Question: After scanning my document with #AzureFormRecognizer<URL> but couldn't understand those things. Please help me

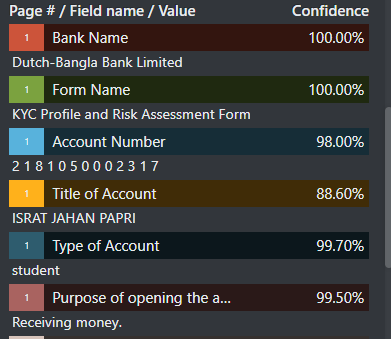
Answer: Form Recognizer output is a JSON output, you can use Logic App or Power Automate database connectors to take the JSON output into a database.